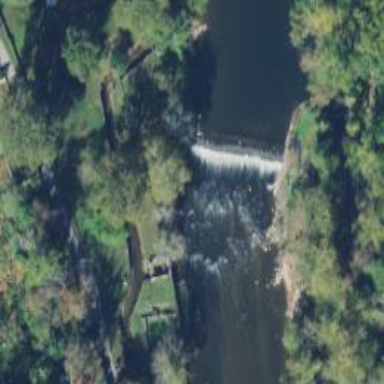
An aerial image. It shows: Weir along the waterway.